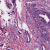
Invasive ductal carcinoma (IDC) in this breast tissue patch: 1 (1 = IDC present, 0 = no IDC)